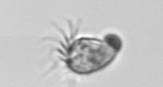
Label: Paratontonia_gracillima